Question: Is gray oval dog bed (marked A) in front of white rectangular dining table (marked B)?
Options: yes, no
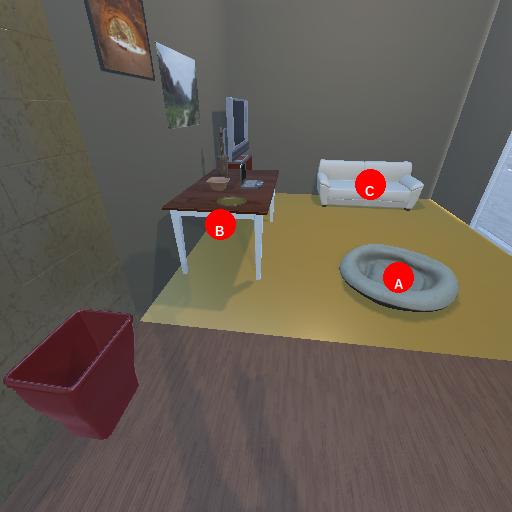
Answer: yes